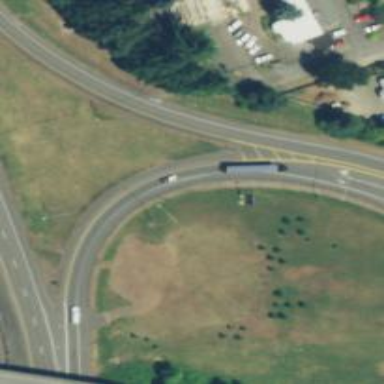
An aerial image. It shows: Trunk link highway.